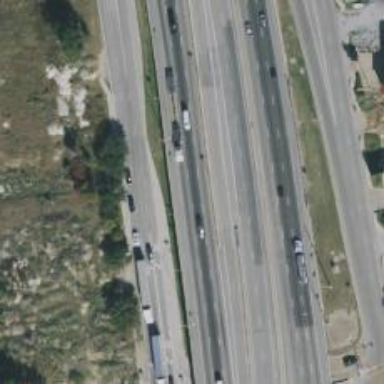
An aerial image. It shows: Asphalt motorway.